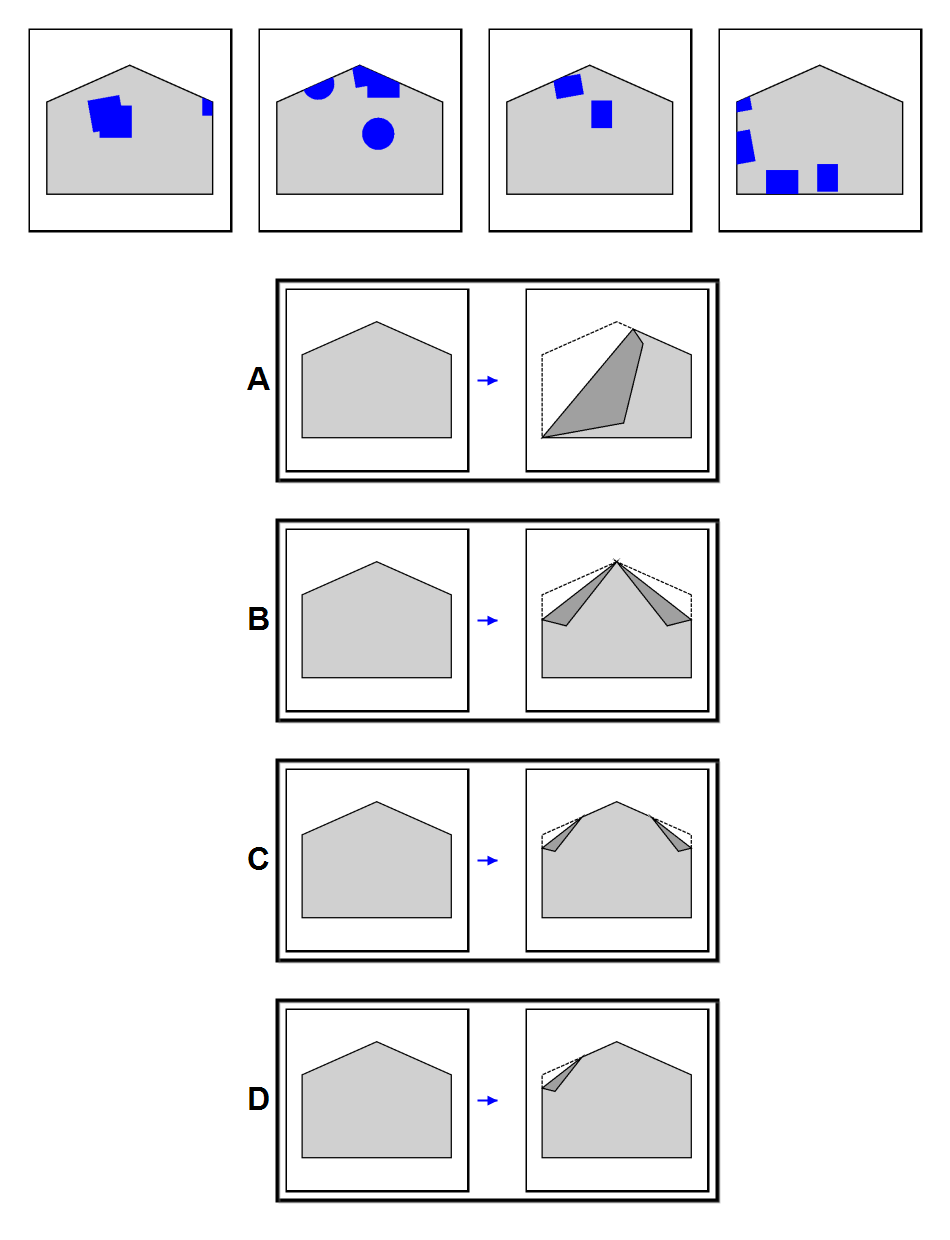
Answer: A